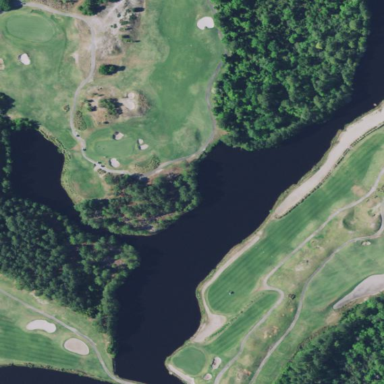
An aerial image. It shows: Picturesque scene of golf course with lateral water hazard.